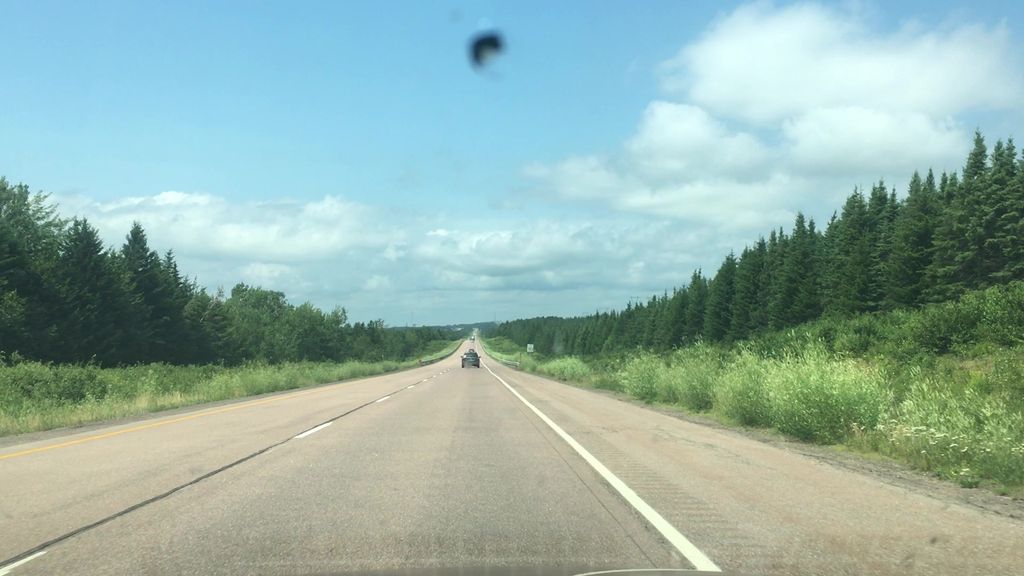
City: charlottetown